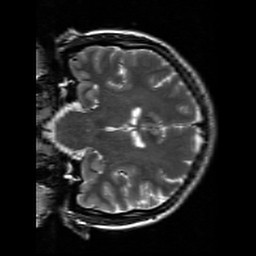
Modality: T2w
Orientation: coronal
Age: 28
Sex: female
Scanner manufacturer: siemens
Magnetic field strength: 3 T
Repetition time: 7 s
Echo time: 0.09 s